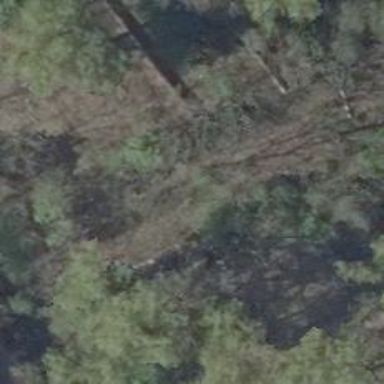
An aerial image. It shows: Abandoned railway.